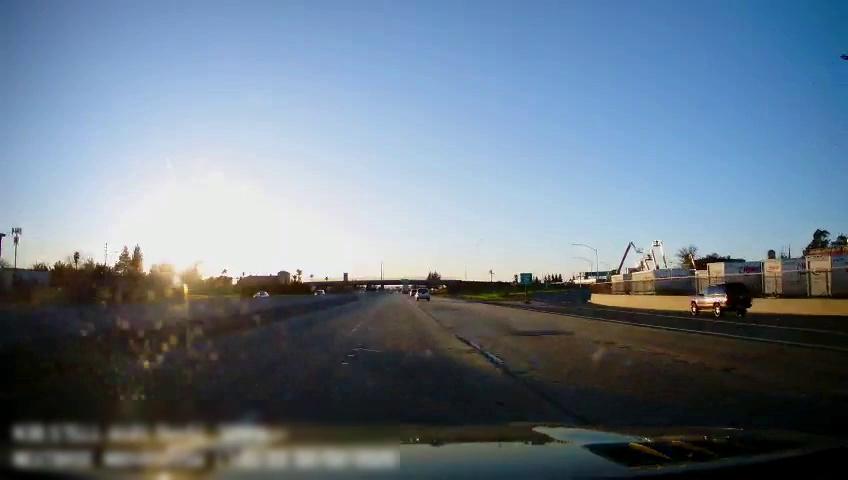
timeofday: Day
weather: Sunny
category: Drivable Space
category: Vehicles | Truck
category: Vehicles | SUV
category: Vehicles | Car
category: Vehicles | SUV
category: Lanes | Current Lane
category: Lanes | Alternate Lane
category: Lanes | Alternate Lane
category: Lanes | Alternate Lane
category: Traffic | Signs